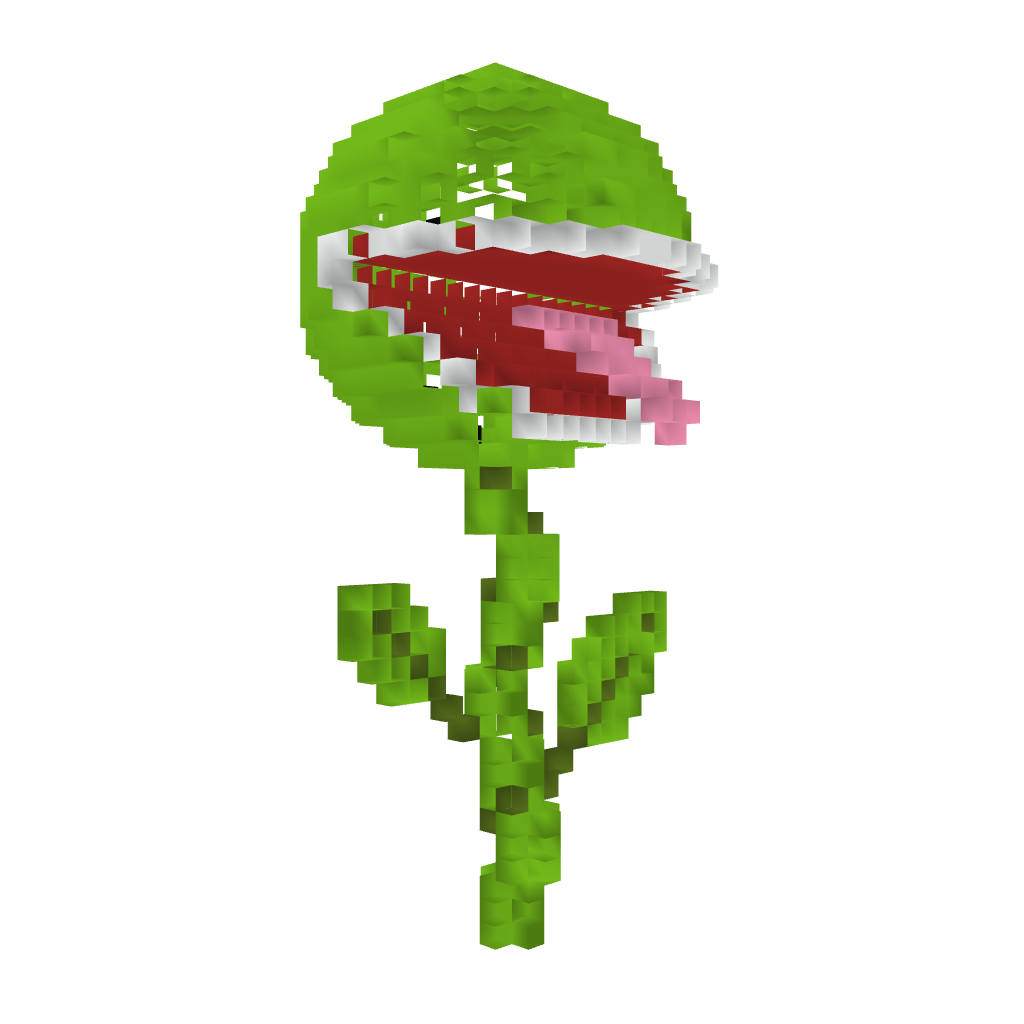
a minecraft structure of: Hungry Plant